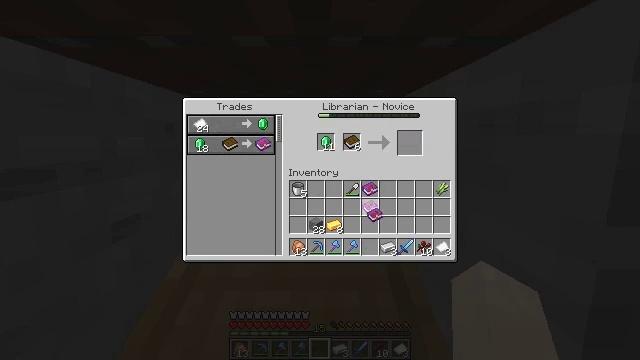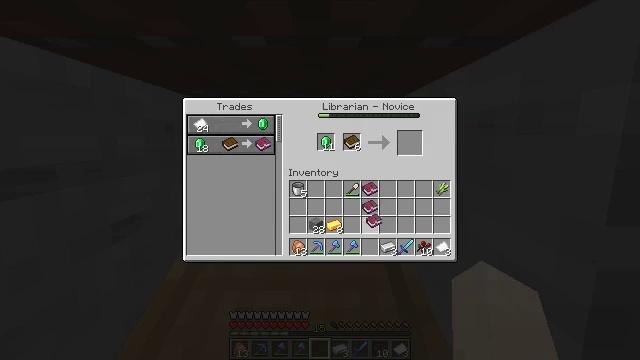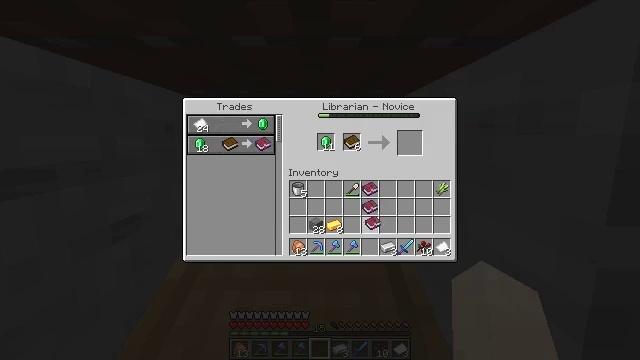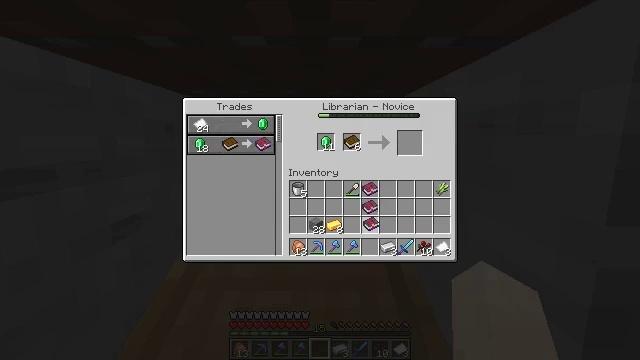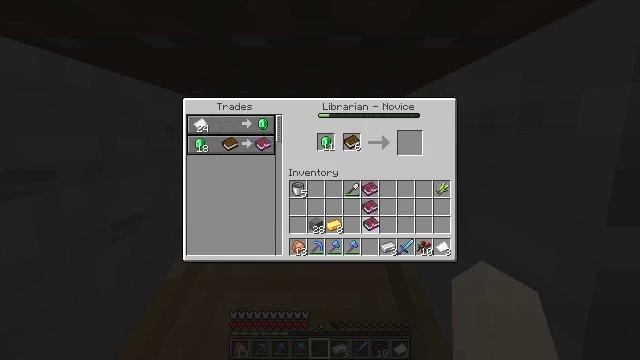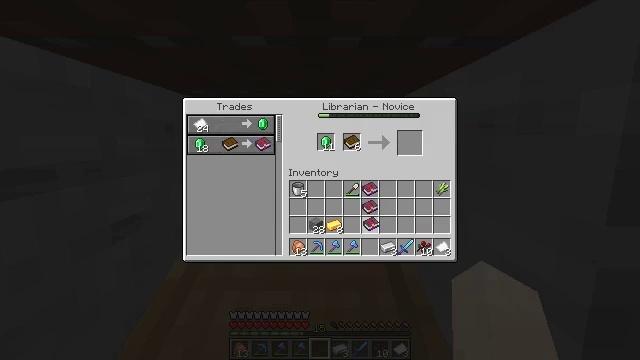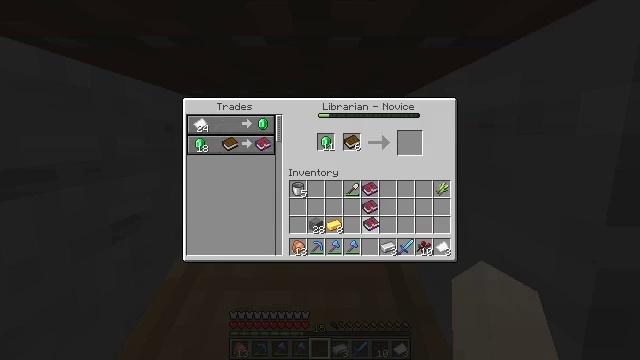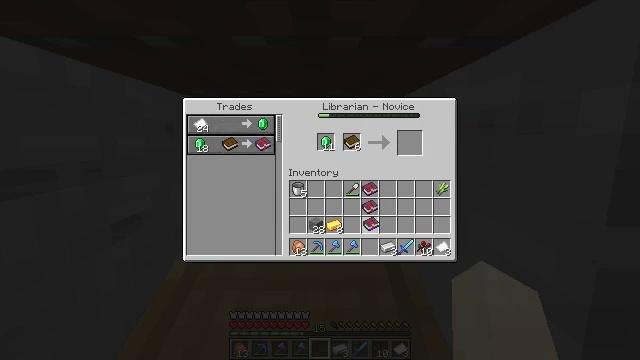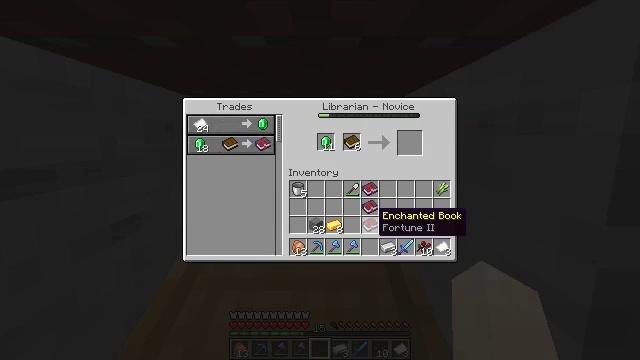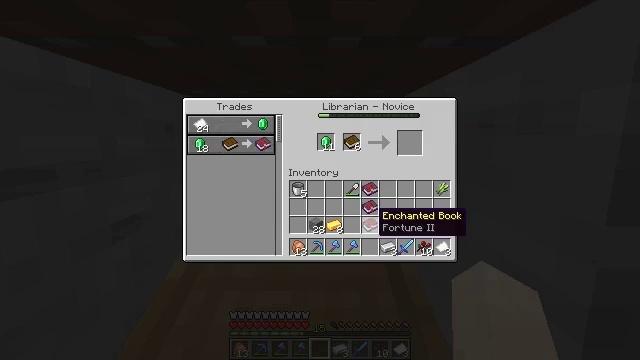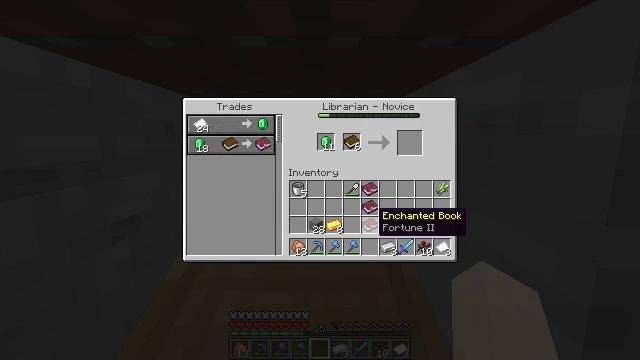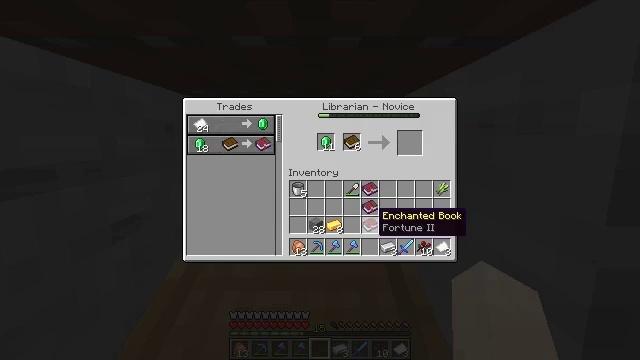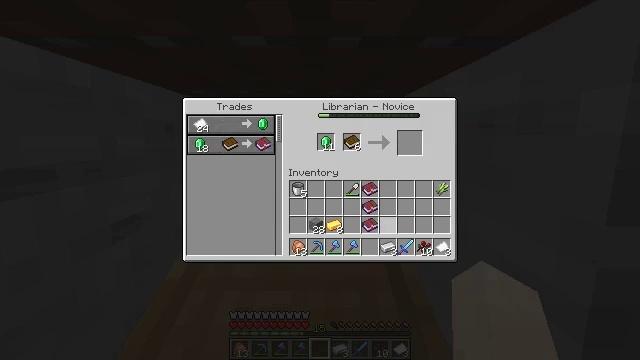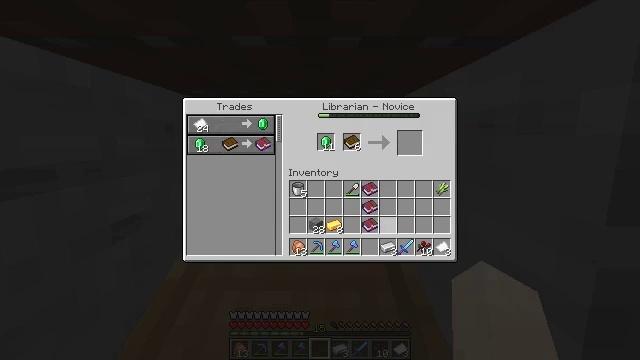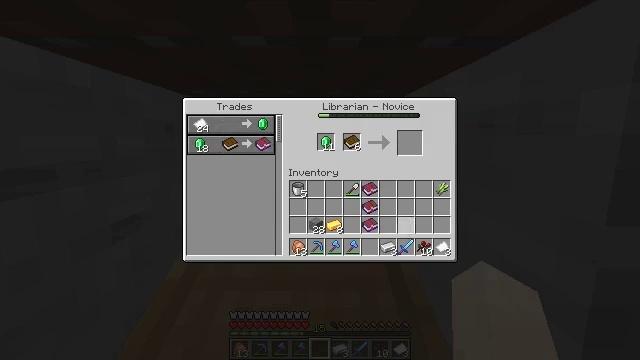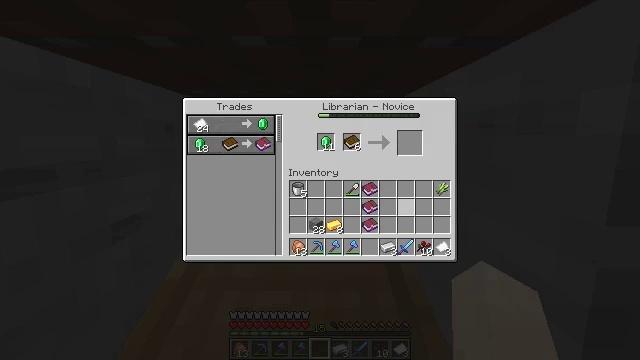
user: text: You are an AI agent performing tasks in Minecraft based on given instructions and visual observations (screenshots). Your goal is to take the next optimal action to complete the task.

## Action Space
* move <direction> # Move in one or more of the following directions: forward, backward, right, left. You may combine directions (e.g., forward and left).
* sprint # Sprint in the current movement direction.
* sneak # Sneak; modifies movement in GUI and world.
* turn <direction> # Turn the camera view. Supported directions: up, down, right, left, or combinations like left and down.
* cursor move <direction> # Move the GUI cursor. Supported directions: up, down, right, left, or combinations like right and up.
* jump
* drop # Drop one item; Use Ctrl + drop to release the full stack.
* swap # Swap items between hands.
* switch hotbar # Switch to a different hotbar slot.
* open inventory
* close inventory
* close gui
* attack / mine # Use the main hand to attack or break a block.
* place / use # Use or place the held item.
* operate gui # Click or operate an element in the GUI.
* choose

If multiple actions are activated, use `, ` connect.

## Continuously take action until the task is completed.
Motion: motion action
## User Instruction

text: Collect a spruce wall sign from the wall.
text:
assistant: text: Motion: no_op
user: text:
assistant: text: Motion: no_op
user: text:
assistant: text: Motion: no_op
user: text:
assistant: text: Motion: no_op
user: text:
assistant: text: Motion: no_op
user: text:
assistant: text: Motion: attack / mine
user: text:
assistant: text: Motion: attack / mine
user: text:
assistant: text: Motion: no_op
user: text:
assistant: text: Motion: no_op
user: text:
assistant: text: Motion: no_op
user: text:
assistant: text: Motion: no_op
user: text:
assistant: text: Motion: turn right
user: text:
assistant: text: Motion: turn right
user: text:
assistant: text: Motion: turn right
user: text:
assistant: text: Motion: turn up
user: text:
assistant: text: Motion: no_op
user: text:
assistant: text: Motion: no_op
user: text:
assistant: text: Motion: no_op
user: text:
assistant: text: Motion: no_op
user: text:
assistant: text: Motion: no_op
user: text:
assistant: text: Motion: no_op
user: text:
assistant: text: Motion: no_op
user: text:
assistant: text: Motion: no_op
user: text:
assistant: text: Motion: no_op
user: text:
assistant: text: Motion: no_op
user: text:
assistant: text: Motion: no_op
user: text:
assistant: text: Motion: no_op
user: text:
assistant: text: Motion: no_op
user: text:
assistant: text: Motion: no_op
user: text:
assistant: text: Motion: no_op